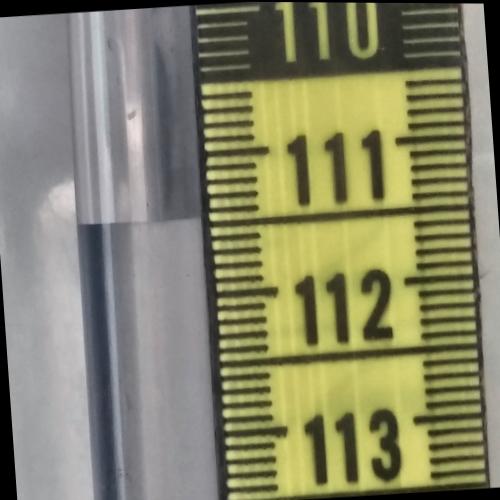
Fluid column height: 111.5 cm